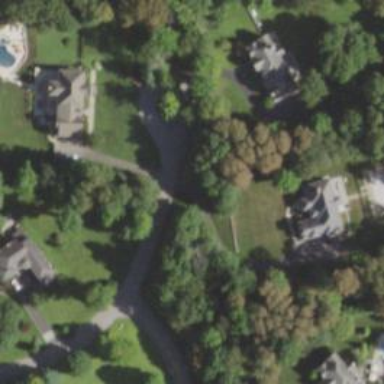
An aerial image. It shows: Residential road.